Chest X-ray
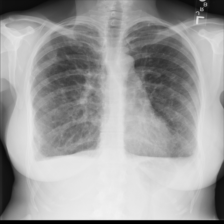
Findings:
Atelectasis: negative
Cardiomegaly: negative
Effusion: negative
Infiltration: negative
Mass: negative
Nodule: negative
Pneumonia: negative
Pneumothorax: negative
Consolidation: negative
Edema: negative
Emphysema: negative
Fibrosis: negative
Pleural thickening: negative
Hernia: negative